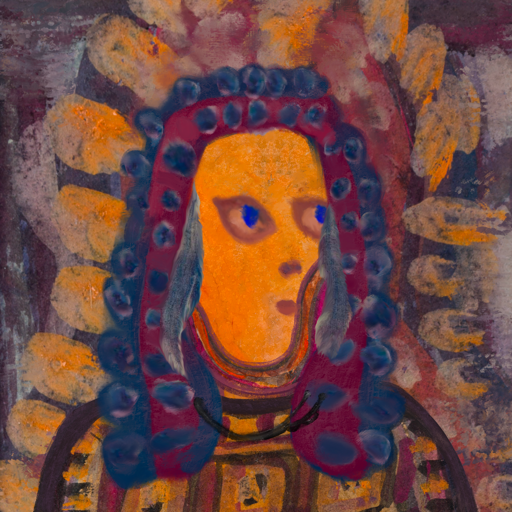
Background: Doll, Head And Neck Side: Hypocrite_w_Hair, Face Side: Mother_And_Son_Mother, Bust: Doll, Hair Side: Hill_Girl, Head Accessory: Blank, Second Necklace: Blank, Necklace: Orphan, Baby: Blank